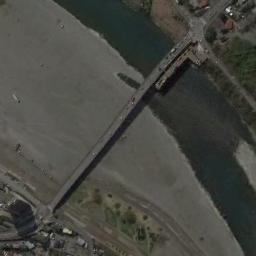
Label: bridge